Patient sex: F
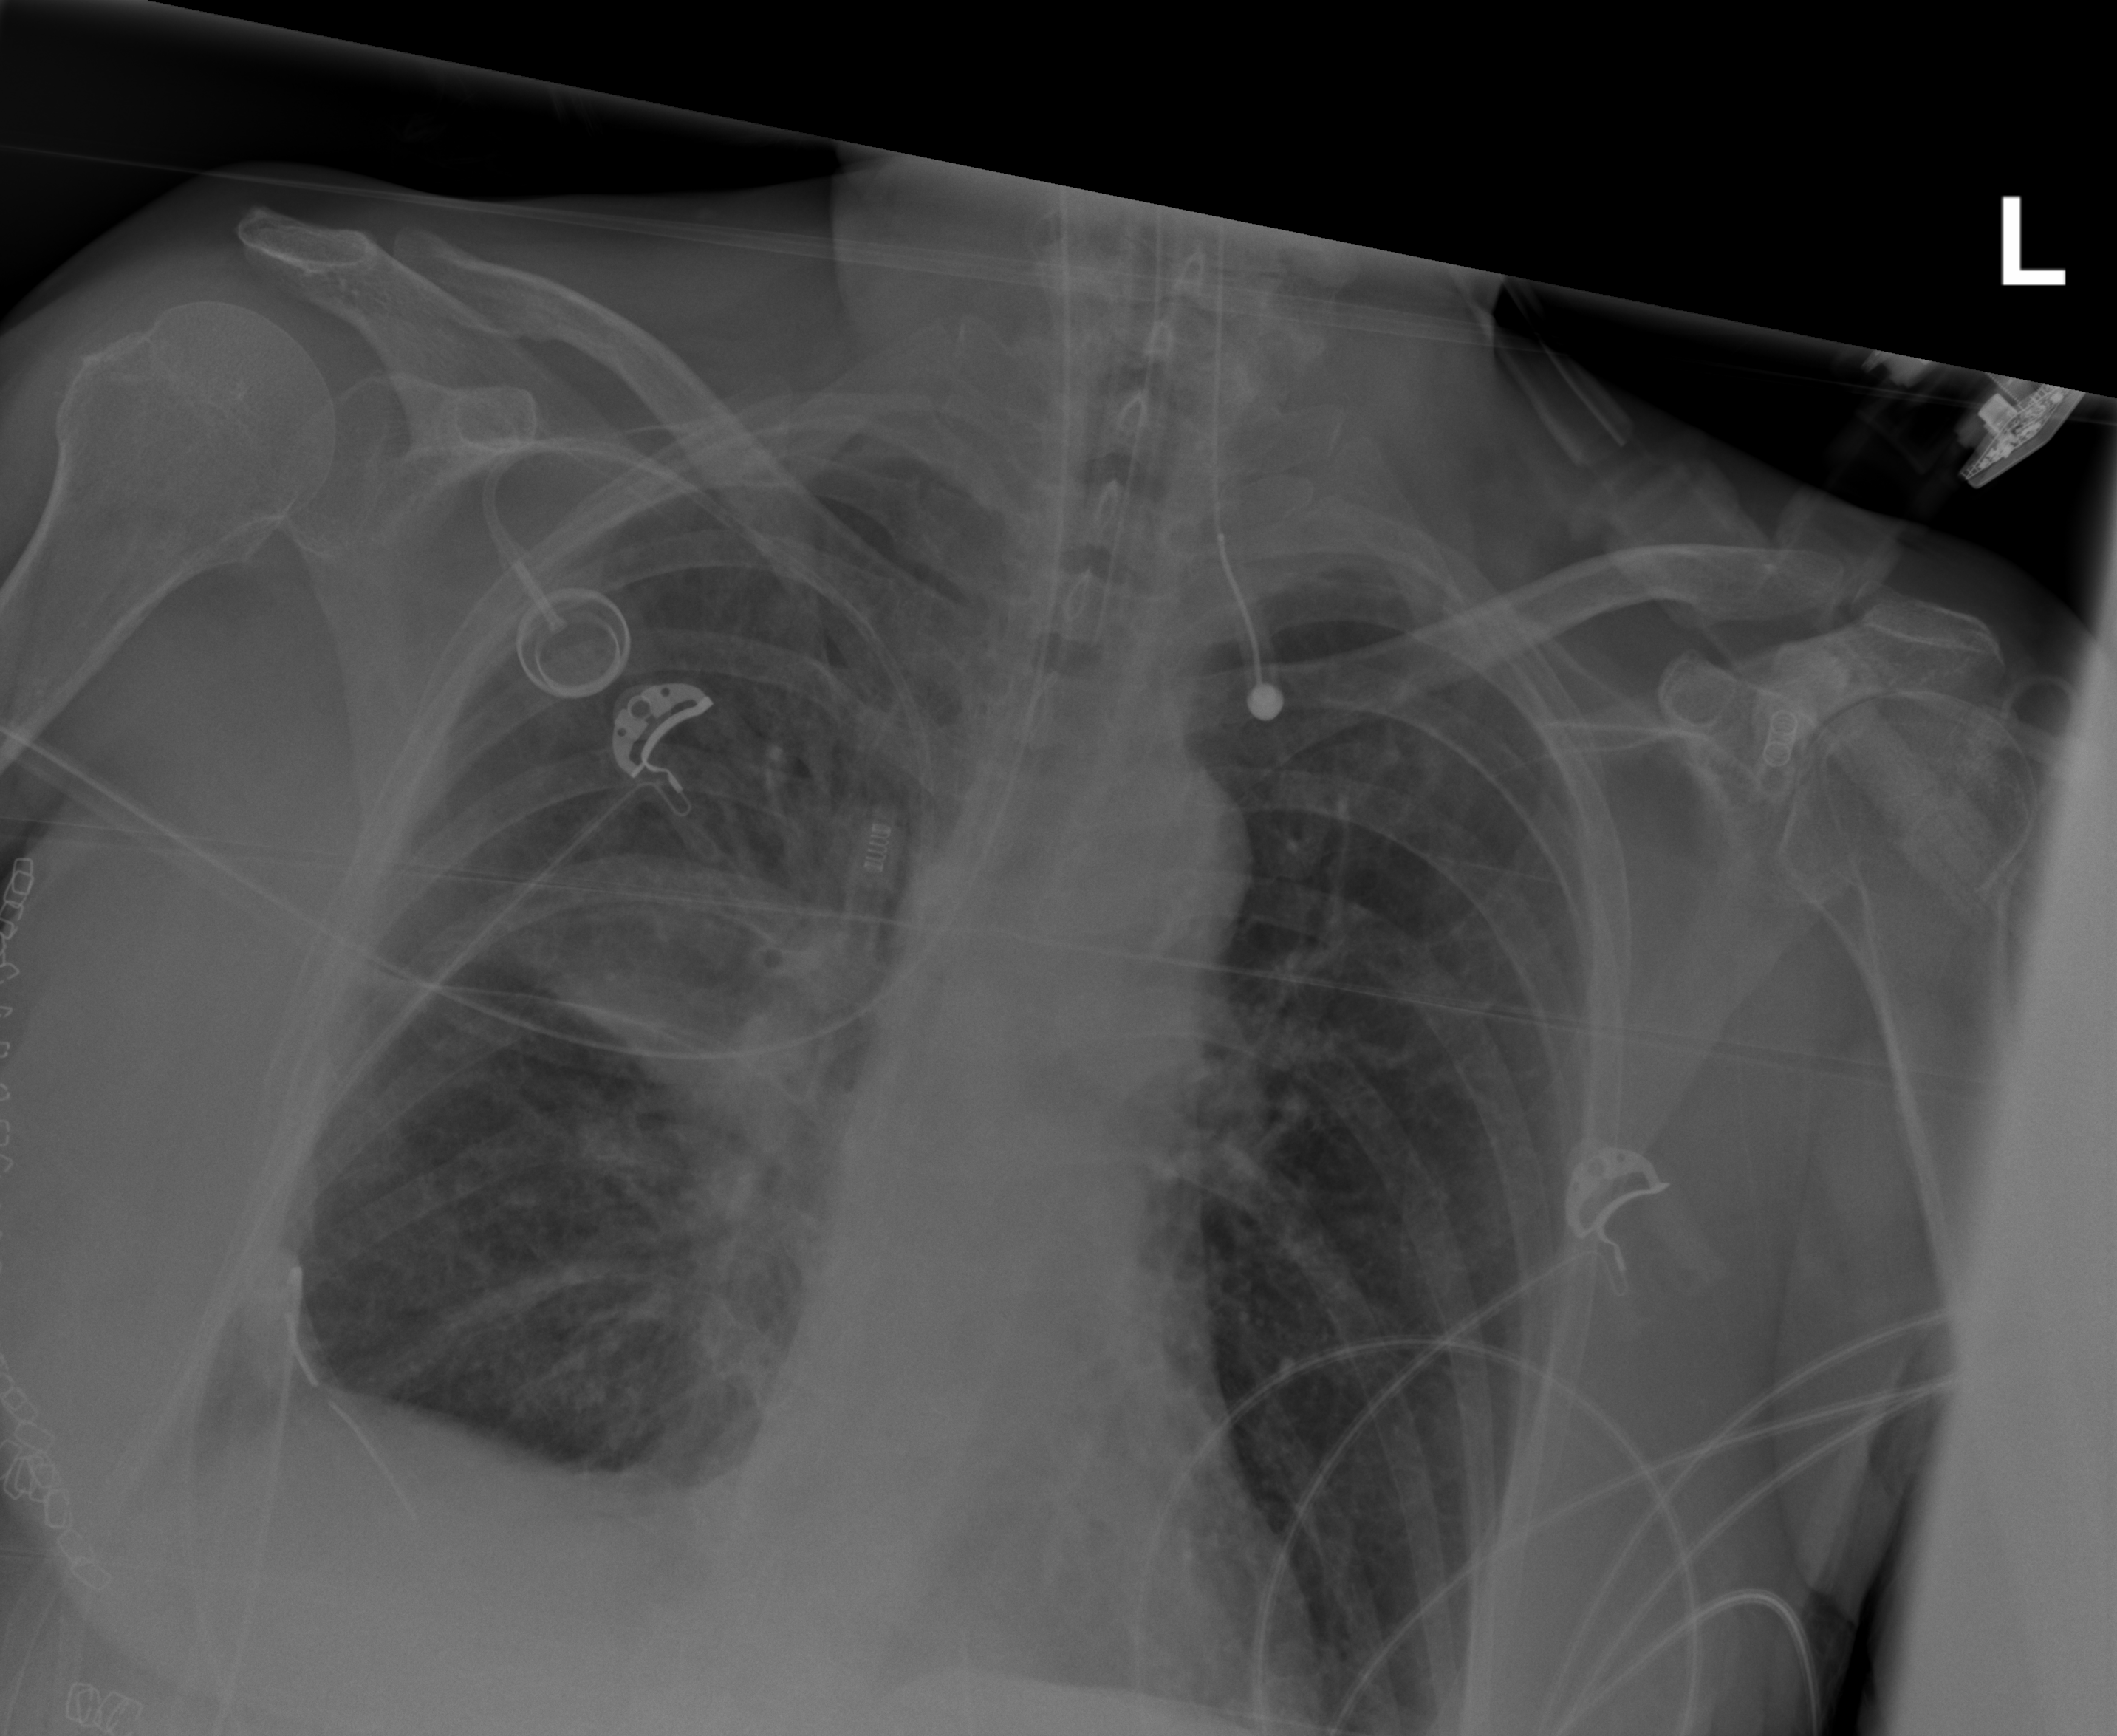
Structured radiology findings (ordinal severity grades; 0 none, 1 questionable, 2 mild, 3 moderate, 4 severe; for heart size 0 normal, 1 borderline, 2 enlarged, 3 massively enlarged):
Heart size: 0
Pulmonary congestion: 0
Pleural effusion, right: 3
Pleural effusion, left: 0
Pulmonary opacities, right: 0
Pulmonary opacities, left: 0
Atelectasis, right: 3
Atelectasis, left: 0